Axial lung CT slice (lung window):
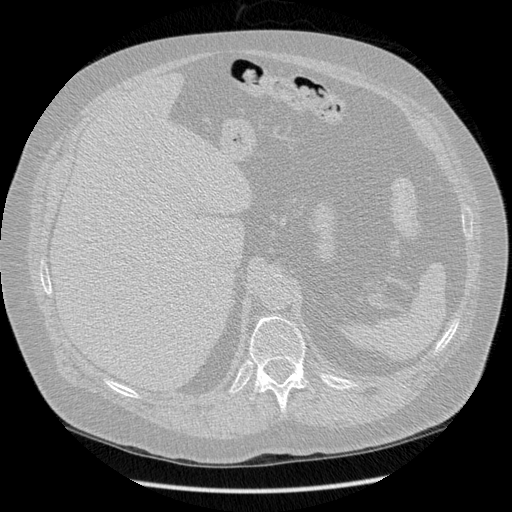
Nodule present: no